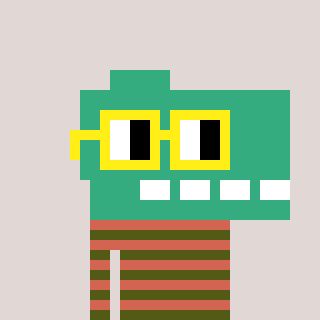
a pixel art character with square yellow glasses, a dino-shaped head and a peachy-colored body on a warm background